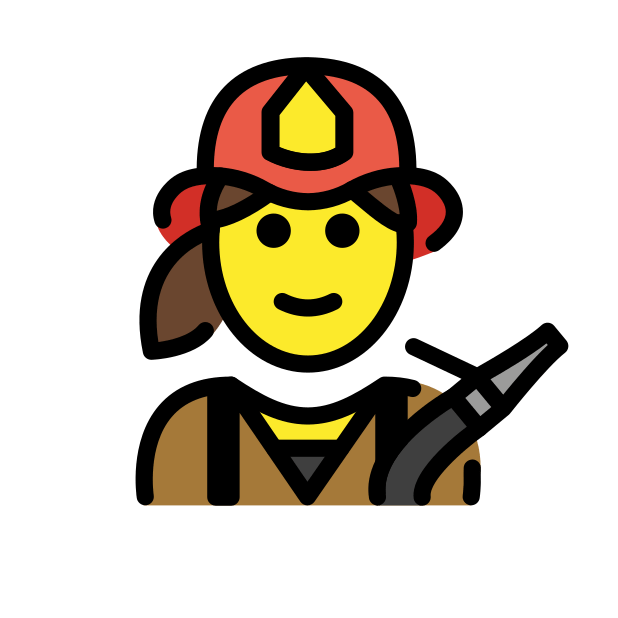
woman firefighter